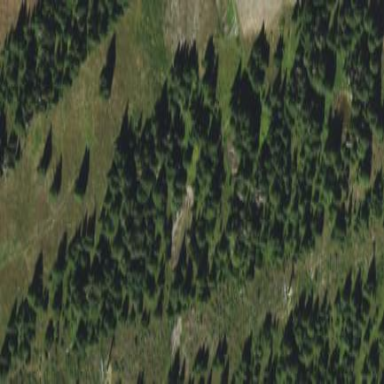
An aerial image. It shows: Woodland with evergreen needle-leaved trees.